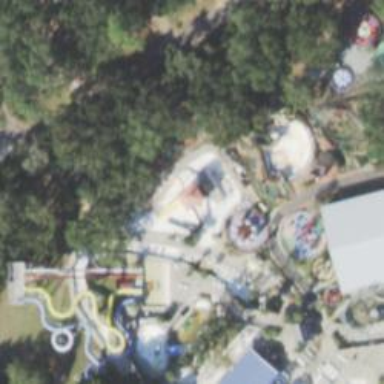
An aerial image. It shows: Water slide attraction.